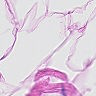
Metastatic tissue present: no